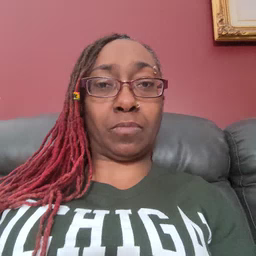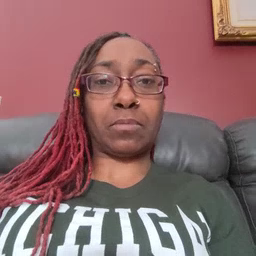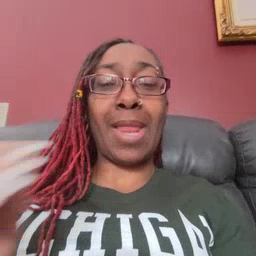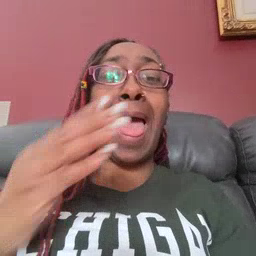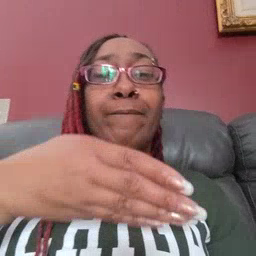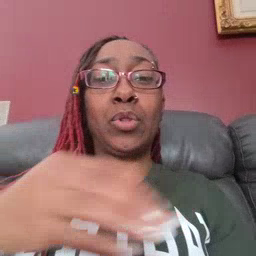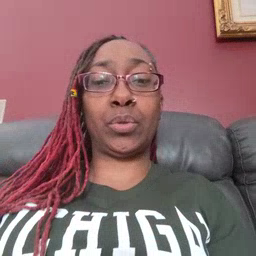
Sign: after